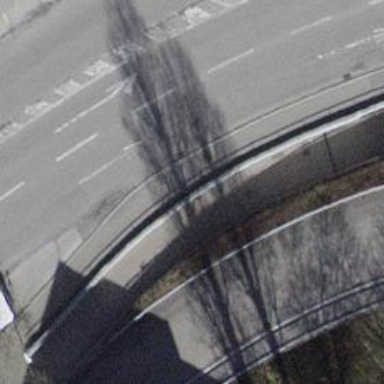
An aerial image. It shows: Paved cycleway.